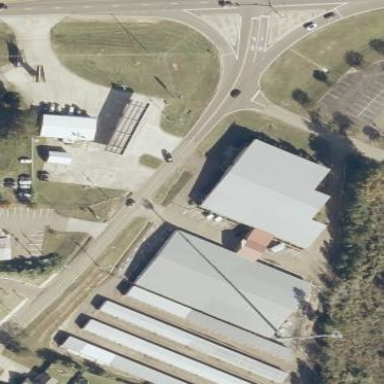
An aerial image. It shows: Commercial building.